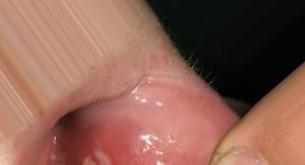
Condition: Mouth Ulcer